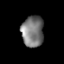
Tissue: lung
Cell type: T cells
Senescence score: 0.2107
Nuclear area (px): 667
Mean DAPI intensity: 121.67